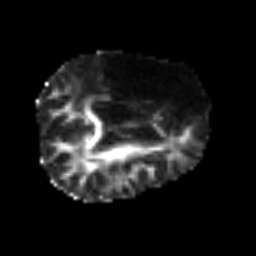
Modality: FA
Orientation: axial
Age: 64
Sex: male
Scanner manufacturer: siemens
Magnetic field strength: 3 T
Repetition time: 3.2 s
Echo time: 0.081 s